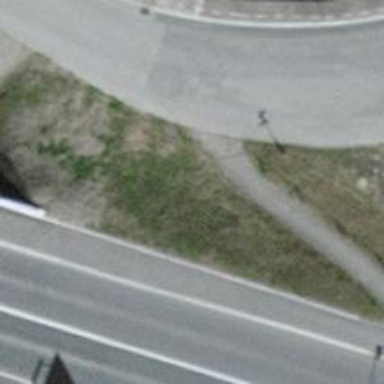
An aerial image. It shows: Path on the ground.